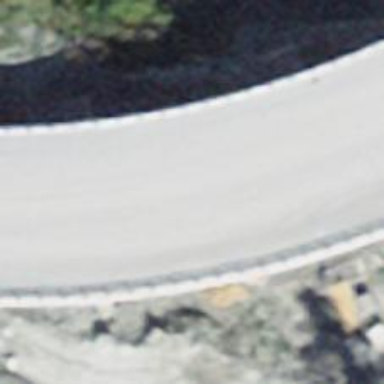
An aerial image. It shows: Asphalt surface on bridge.